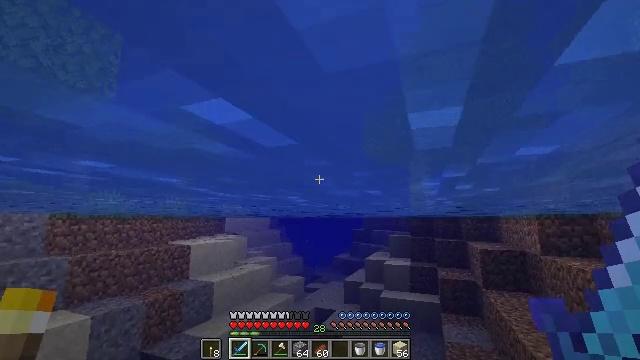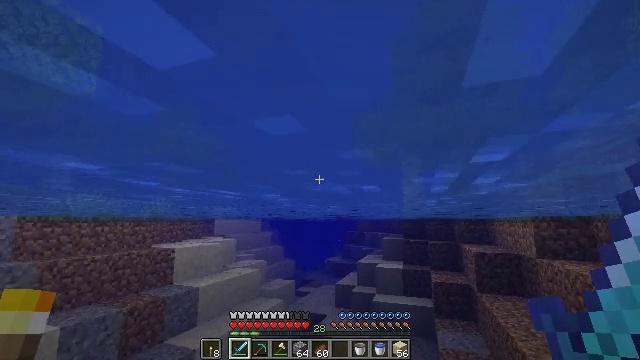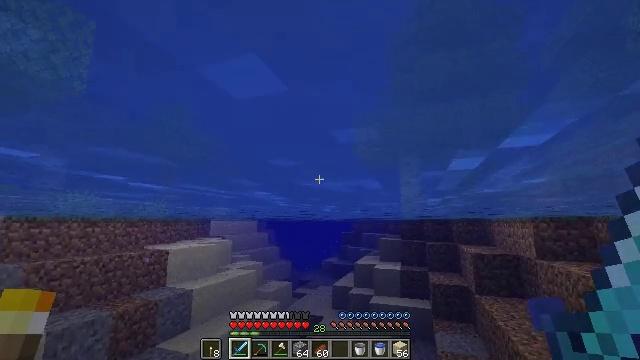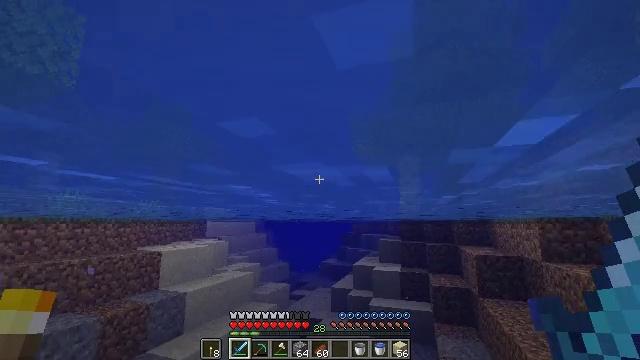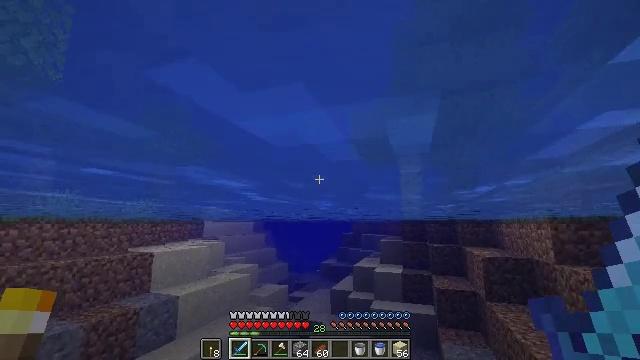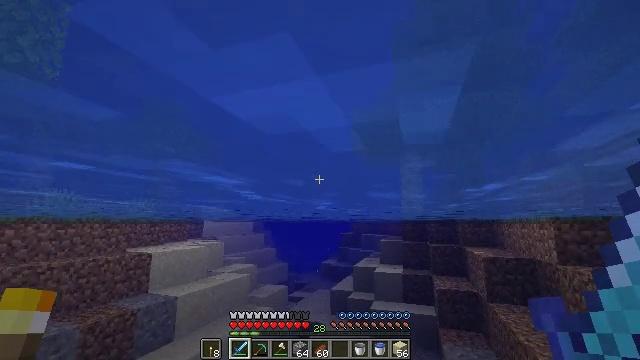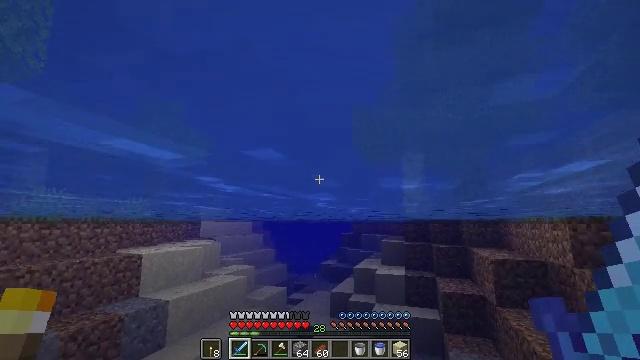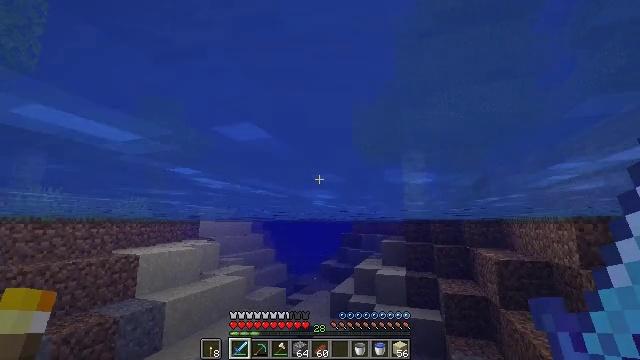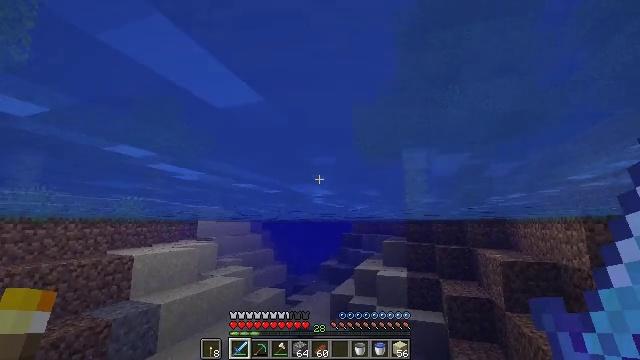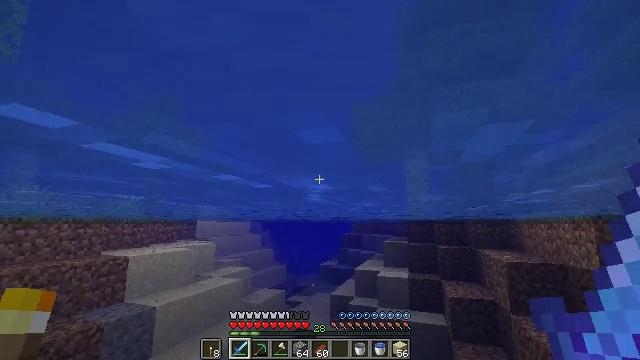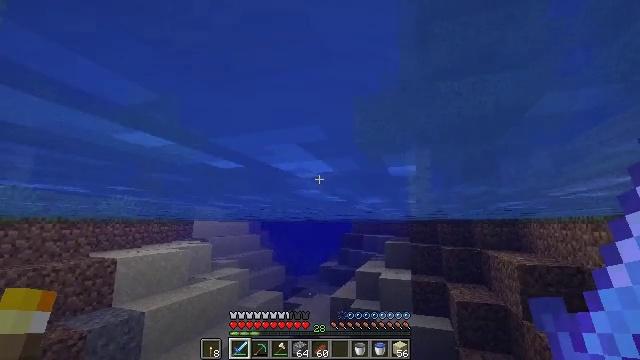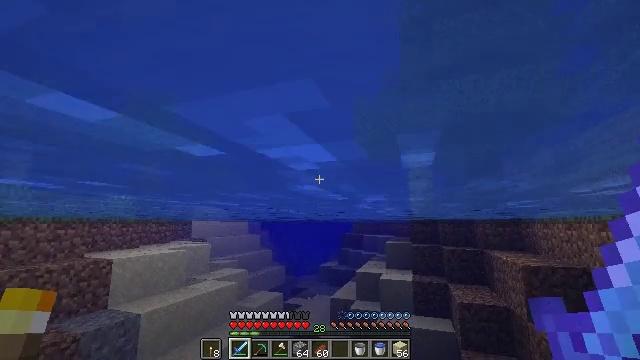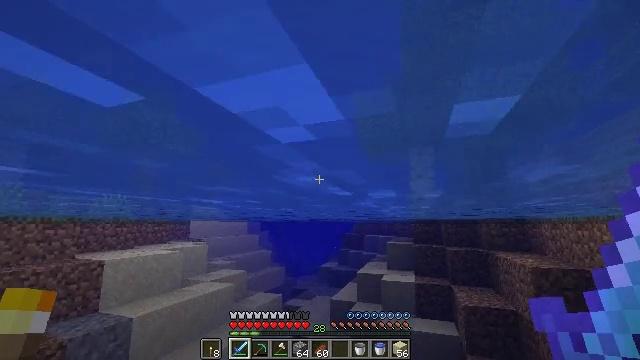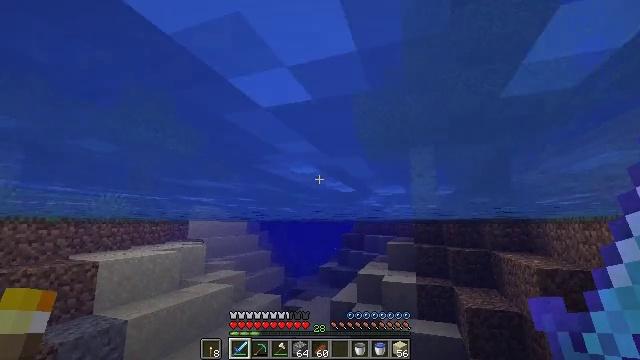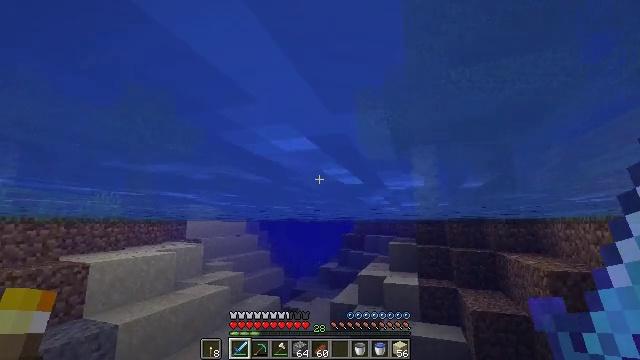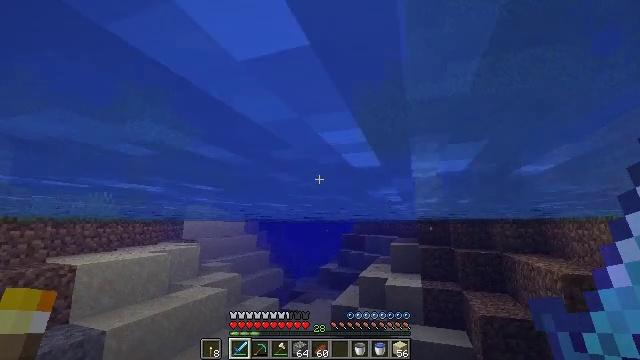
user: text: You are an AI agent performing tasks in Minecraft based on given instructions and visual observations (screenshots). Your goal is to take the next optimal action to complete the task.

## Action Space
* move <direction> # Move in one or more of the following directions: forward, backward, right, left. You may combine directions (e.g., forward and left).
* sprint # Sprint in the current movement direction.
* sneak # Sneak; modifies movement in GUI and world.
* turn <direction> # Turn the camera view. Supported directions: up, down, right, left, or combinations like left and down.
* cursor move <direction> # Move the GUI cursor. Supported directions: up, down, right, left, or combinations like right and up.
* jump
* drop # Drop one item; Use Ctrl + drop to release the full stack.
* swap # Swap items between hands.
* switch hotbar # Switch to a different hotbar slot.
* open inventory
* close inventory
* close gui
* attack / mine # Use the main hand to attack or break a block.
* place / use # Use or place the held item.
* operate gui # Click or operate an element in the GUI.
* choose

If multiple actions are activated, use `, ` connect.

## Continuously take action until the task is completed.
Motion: motion action
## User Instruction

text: Break the sugar cane.
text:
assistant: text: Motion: move forward, sprint, turn right
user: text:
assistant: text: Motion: move forward, sprint
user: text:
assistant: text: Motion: move forward, sprint
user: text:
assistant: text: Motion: move forward, sprint
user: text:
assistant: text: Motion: move forward, sprint
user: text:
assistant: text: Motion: move forward, sprint
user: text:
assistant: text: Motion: move forward, sprint
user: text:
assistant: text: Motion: move forward, sprint
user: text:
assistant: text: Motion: move forward, sprint
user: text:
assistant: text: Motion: move forward, sprint
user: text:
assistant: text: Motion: move forward, sprint
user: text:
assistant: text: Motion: move forward, sprint
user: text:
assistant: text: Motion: move forward, sprint
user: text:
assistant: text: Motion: move forward, sprint
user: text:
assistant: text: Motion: move forward, sprint
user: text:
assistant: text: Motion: move forward, sprint
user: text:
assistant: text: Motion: move forward, sprint
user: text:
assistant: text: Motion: move forward, sprint
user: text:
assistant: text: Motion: move forward, sprint
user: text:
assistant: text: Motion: move forward, sprint
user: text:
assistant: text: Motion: move forward, sprint
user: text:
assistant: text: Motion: move forward, sprint
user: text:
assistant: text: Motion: move forward, sprint
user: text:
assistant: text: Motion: move forward, sprint
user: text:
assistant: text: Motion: move forward, sprint
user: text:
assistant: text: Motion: move forward, sprint
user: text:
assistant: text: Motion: move forward, sprint
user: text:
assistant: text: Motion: move forward, sprint
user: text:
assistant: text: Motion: move forward, sprint
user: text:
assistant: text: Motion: move forward, sprint